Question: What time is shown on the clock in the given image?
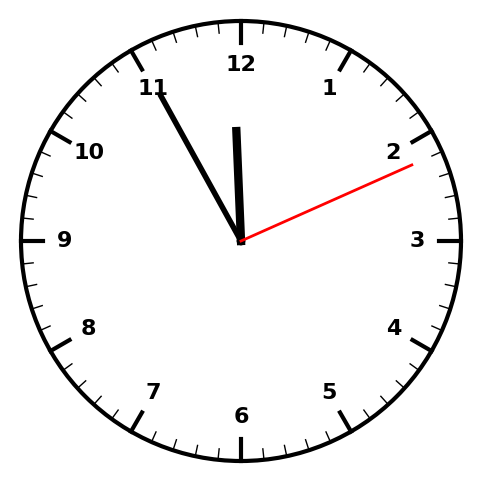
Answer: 11:55:11